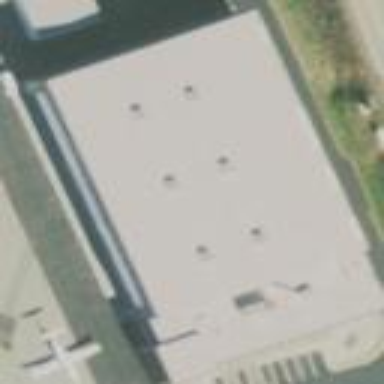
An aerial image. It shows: Hangar located at airport.